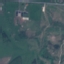
Land use / land cover class: Pasture